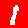
Digit: 1